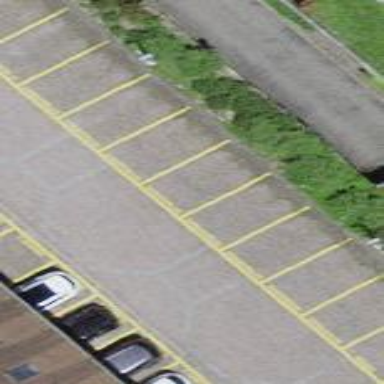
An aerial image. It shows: Street-side parking area.